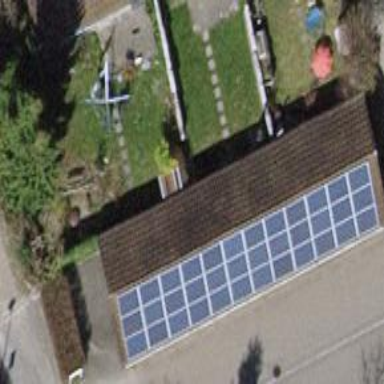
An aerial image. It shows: Solar power generator using photovoltaic panels.